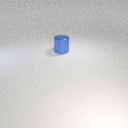
large blue metal cylinder